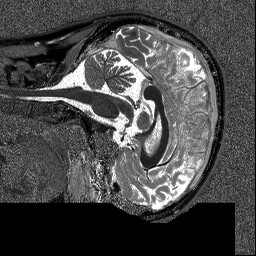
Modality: T1map
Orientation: sagittal
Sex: male